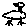
Label: bird